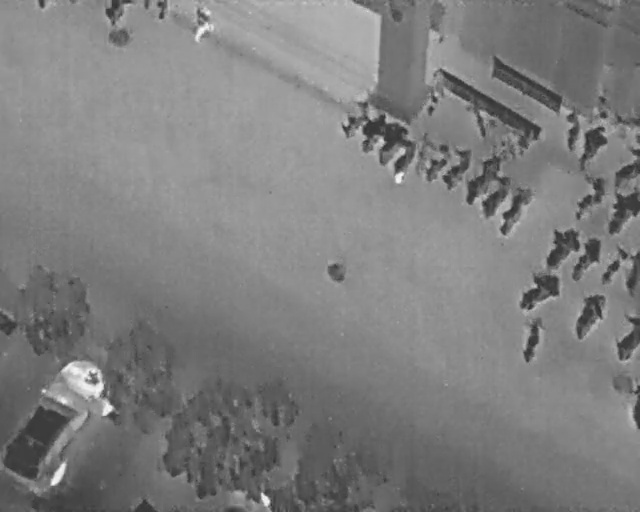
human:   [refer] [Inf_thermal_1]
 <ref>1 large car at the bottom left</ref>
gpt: <box>[[-1, 71, 19, 94, 2]]</box>

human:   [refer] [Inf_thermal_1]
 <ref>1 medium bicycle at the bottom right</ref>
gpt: <box>[[95, 78, 102, 80, 2]]</box>

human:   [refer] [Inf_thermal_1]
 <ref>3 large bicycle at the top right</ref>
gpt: <box>[[70, 20, 78, 24, 174], [85, 23, 93, 26, 7], [87, 26, 96, 31, 24]]</box>

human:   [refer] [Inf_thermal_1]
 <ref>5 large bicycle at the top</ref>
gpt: <box>[[62, 28, 70, 31, 8], [57, 26, 65, 29, 37], [54, 22, 62, 28, 37], [52, 20, 59, 25, 37], [64, 16, 71, 20, 24]]</box>

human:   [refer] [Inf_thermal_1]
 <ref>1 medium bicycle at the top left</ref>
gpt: <box>[[15, 0, 19, 4, 2]]</box>